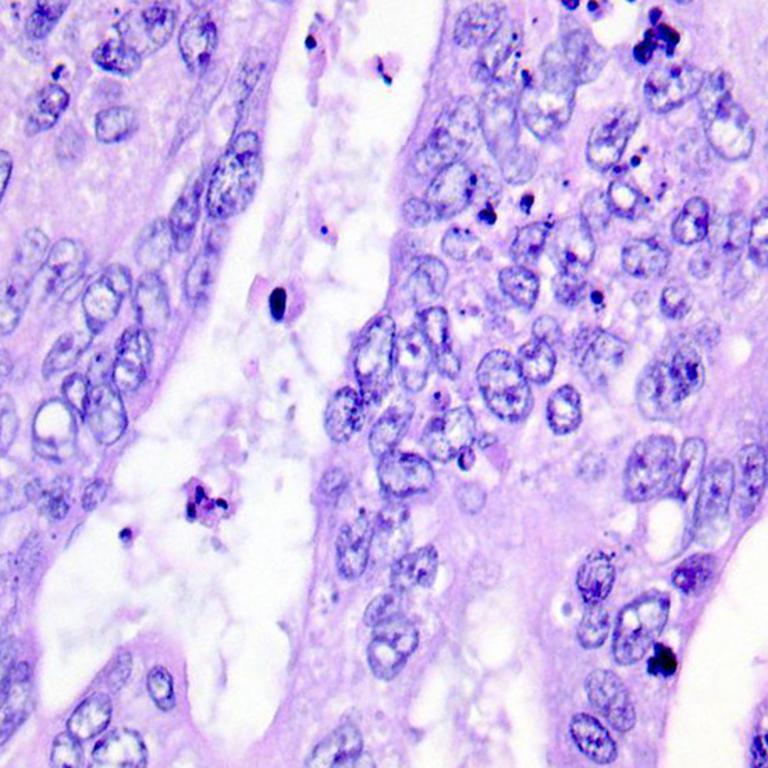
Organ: colon
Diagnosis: adenocarcinomas